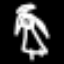
Label: angel